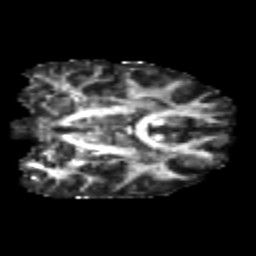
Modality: FA
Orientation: coronal
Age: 21
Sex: male
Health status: healthy
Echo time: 0.074 s